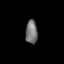
Tissue: lung
Cell type: Endothelial cells
Senescence score: 0.5578
Nuclear area (px): 276
Mean DAPI intensity: 115.772